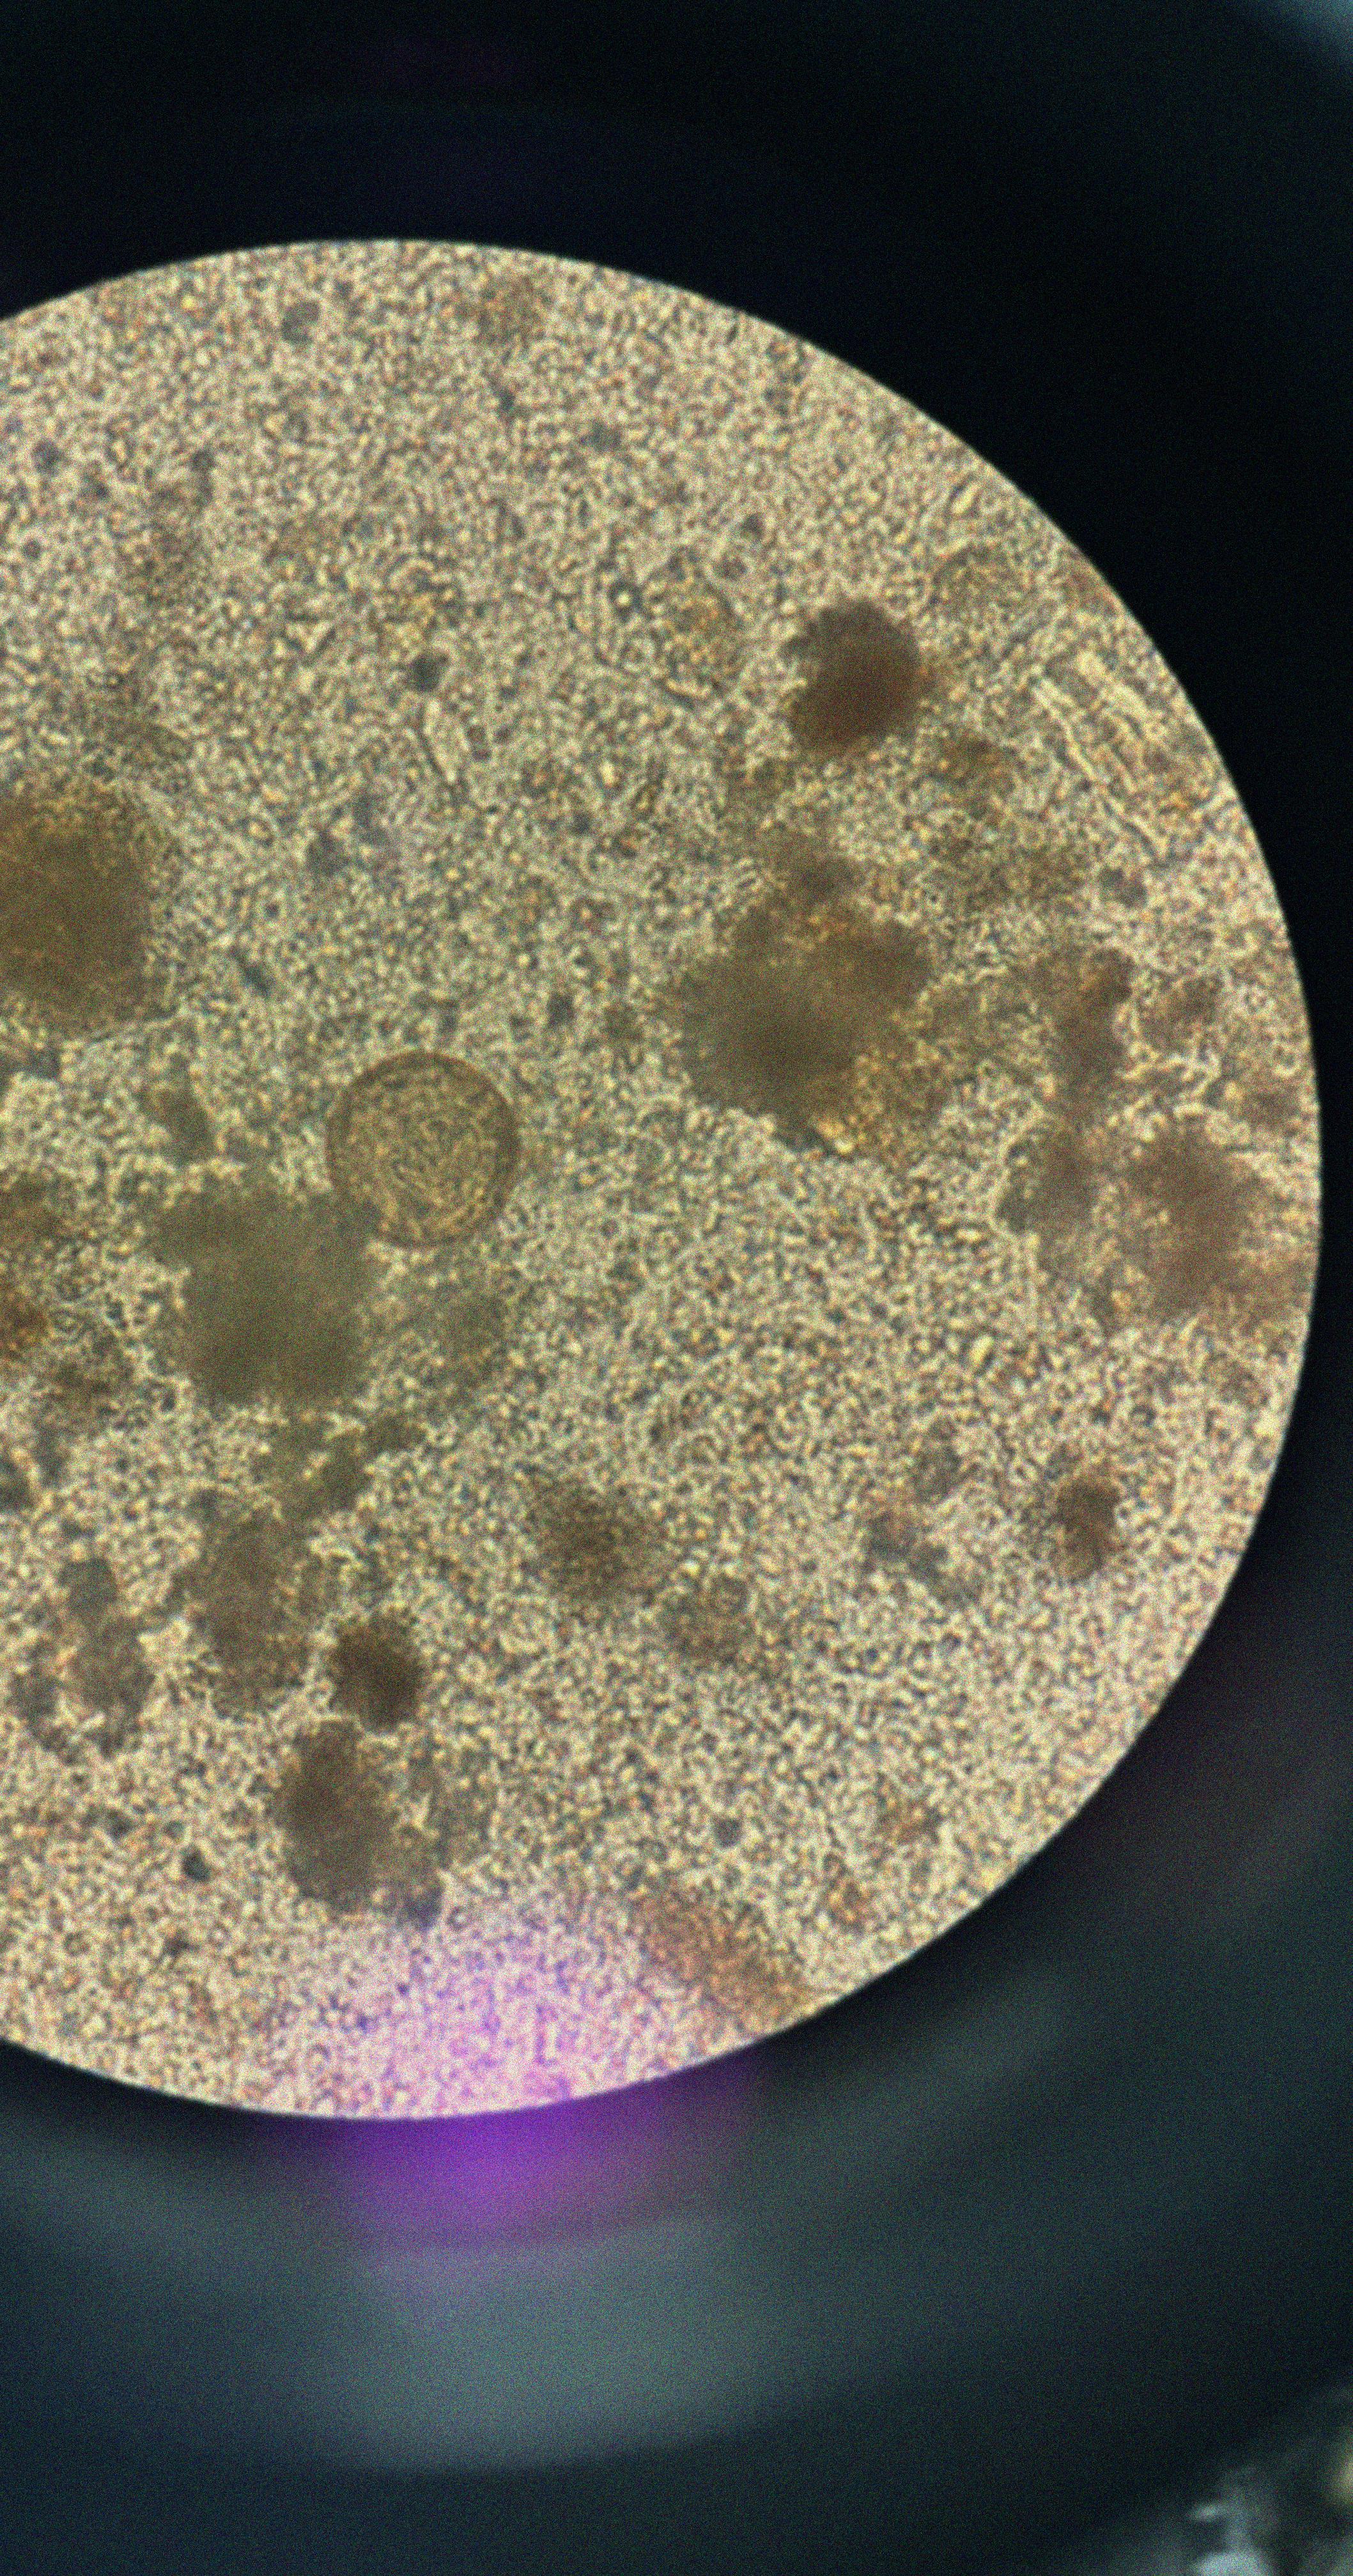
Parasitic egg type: Hymenolepis diminuta